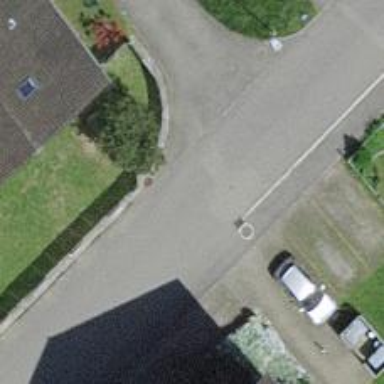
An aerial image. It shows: Asphalt road in residential area.